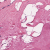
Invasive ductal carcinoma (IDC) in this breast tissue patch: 0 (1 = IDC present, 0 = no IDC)